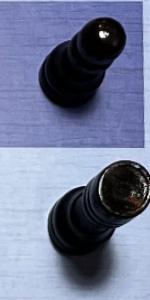
Label: Rook_Black